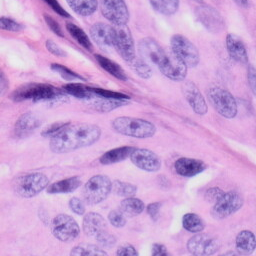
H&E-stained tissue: Skin